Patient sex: M
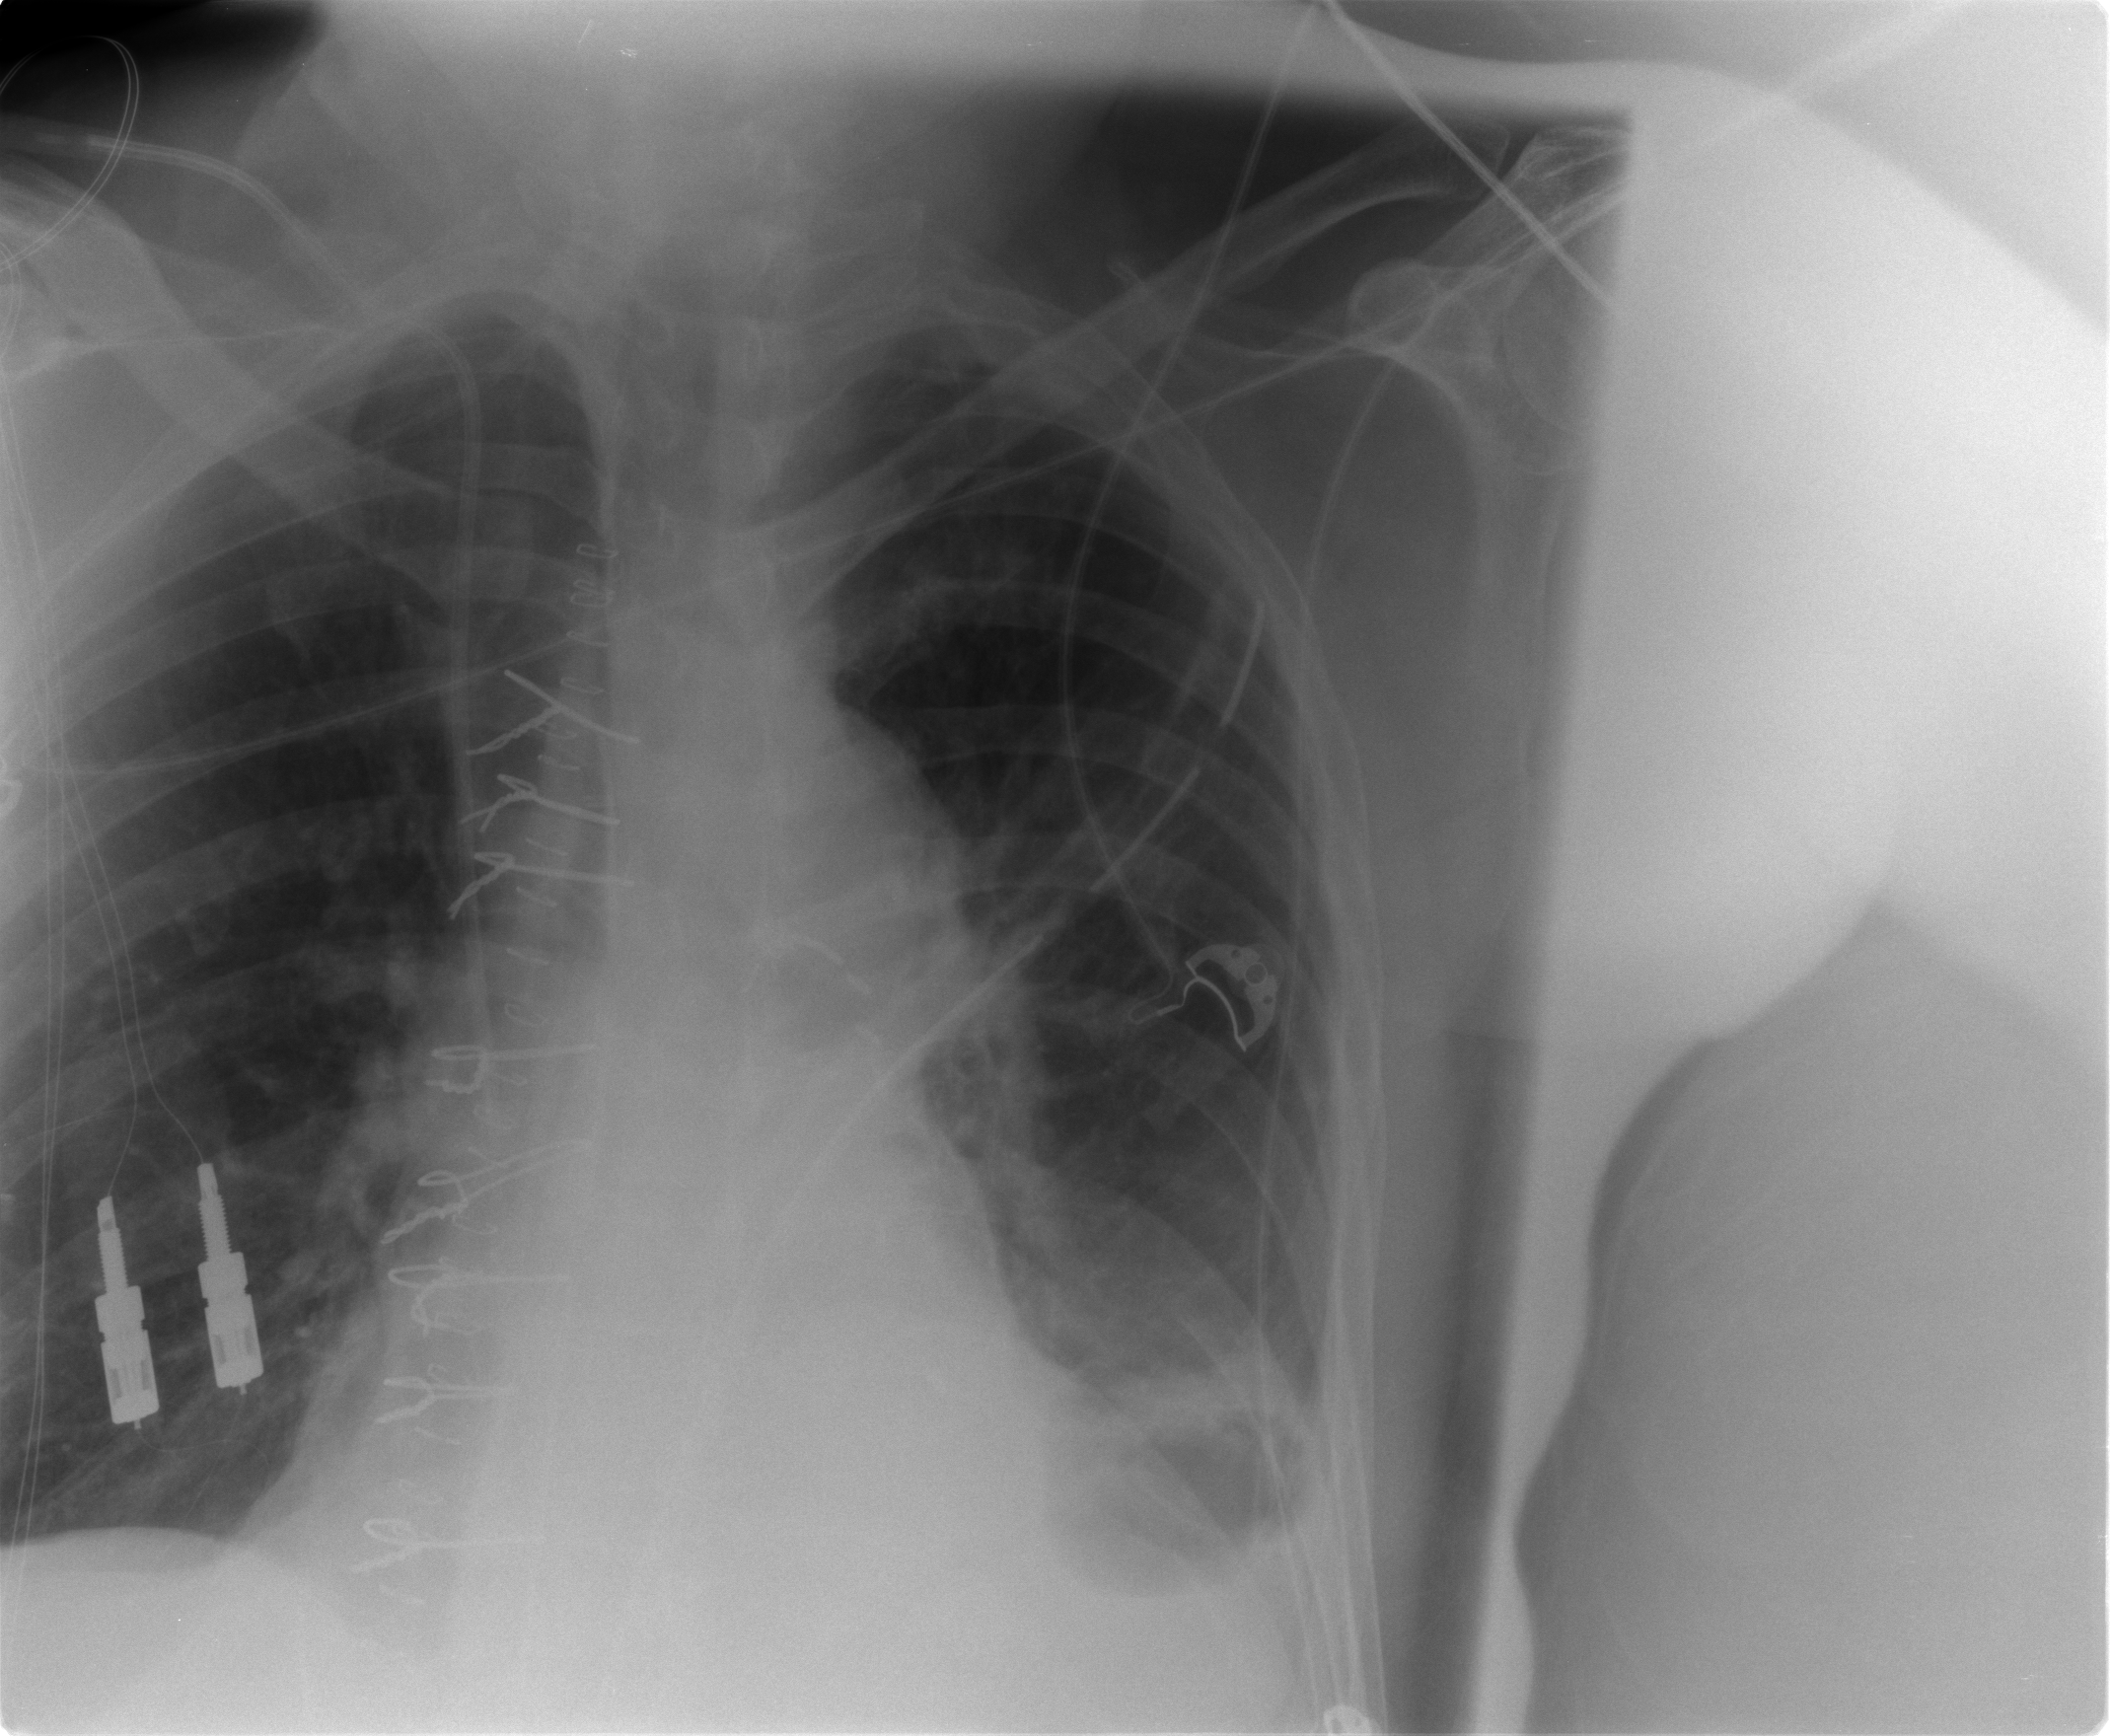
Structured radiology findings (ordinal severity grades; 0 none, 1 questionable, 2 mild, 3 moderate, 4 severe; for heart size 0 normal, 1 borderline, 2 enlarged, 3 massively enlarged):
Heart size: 0
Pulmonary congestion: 2
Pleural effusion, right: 0
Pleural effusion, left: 3
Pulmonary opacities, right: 0
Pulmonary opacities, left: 0
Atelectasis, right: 0
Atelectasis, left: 3